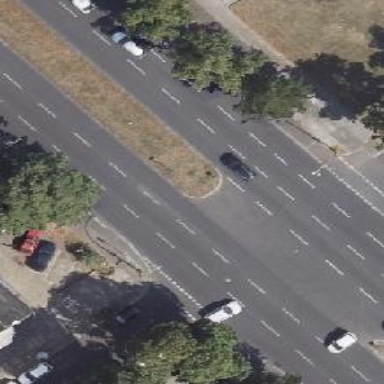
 featuring dual carriageway and parking marked on the right side."